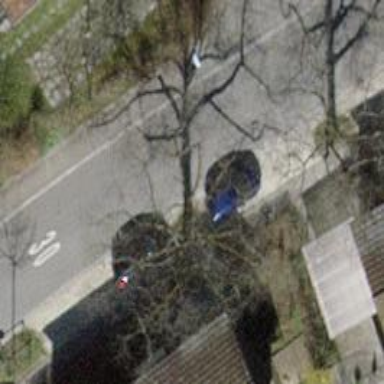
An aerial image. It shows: Avenue lined with broadleaved deciduous trees.